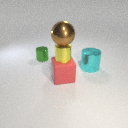
large cyan metal cylinder to the right of small green metal cylinder